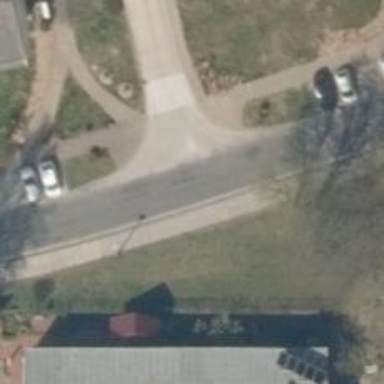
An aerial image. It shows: Residential road with asphalt surface. Both sides have sidewalks.